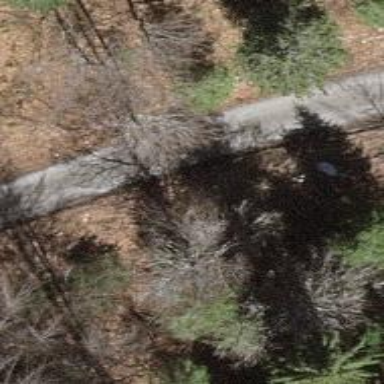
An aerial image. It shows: Well-maintained track road of grade 1.